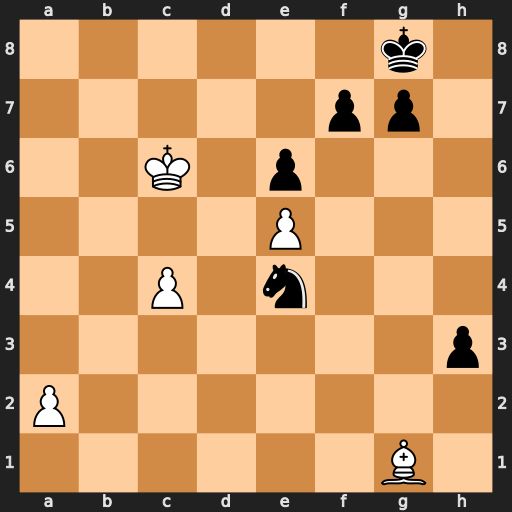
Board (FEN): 6k1/5pp1/2K1p3/4P3/2P1n3/7p/P7/6B1
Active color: w
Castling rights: -
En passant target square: -
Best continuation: a4 g5 a5 Kg7 a6 g4 a7 g3 a8=Q h2 Bxh2 gxh2 Qa1